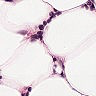
Metastatic tissue present: no